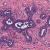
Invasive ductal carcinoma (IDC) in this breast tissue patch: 0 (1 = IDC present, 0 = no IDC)